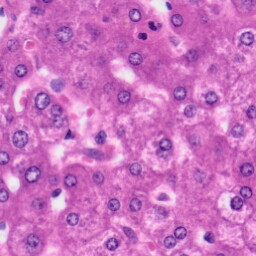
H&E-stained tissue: Liver